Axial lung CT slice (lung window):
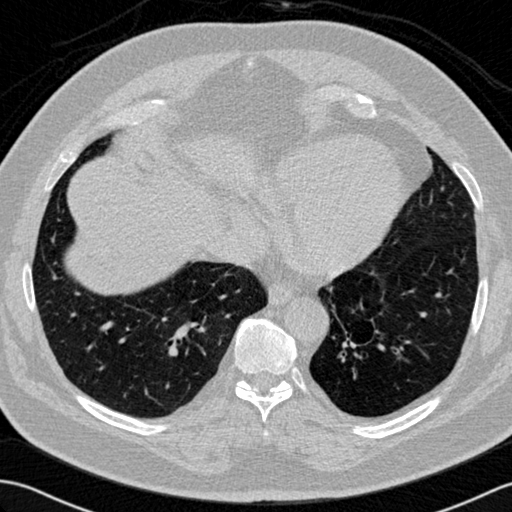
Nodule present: no